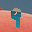
Label: 9